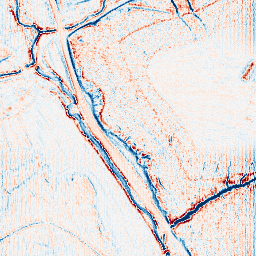
Category: edge_preserving
Decomposition family: anisotropic_diffusion
Decomposition parameters: iterations: 10
kappa: 50
gamma: 0.15
Upsampling method: fft_zeropad
Upsampling parameters: scale: 8
Upsampling scale: 8